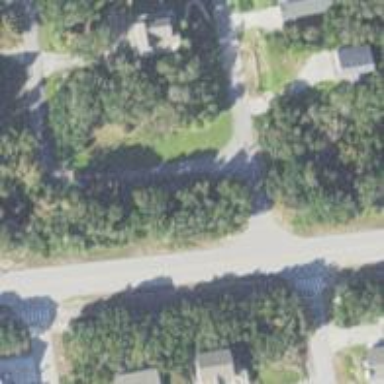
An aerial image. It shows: Residential road.